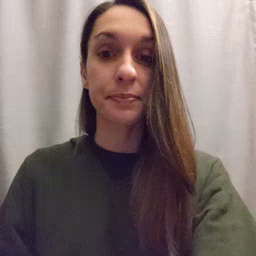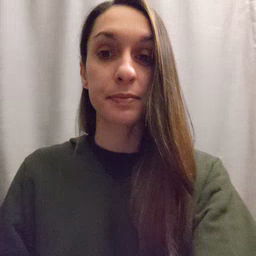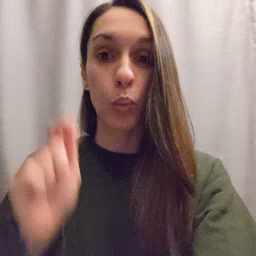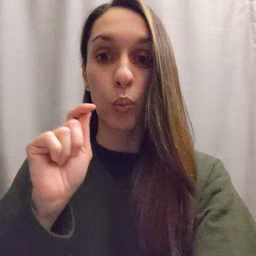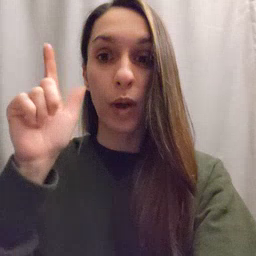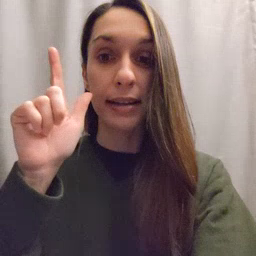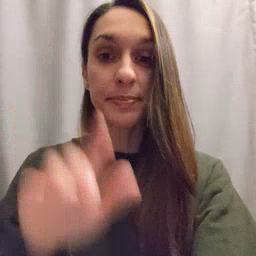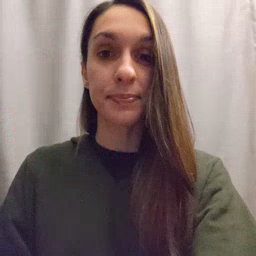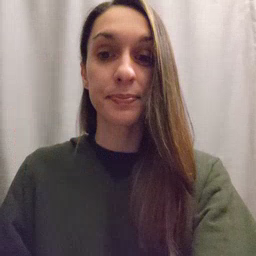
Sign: wake